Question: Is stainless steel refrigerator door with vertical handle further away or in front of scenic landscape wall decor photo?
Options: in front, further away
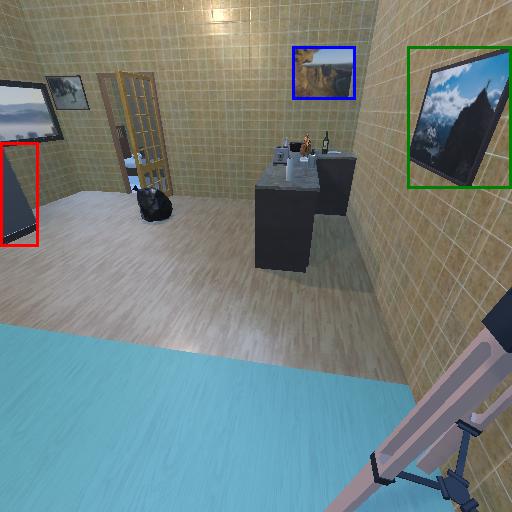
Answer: in front